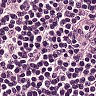
Metastatic tissue present: no